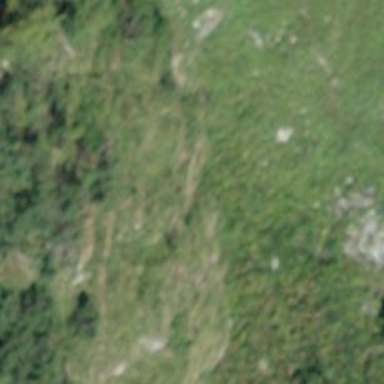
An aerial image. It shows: Natural cliff.